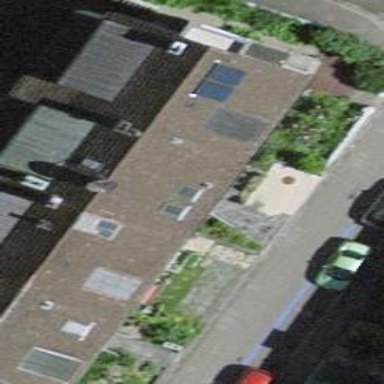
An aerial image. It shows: Terrace building.